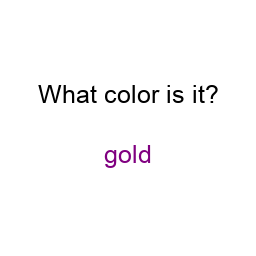
Color: purple
Color name shown: gold
Background color: white
Question text color: black